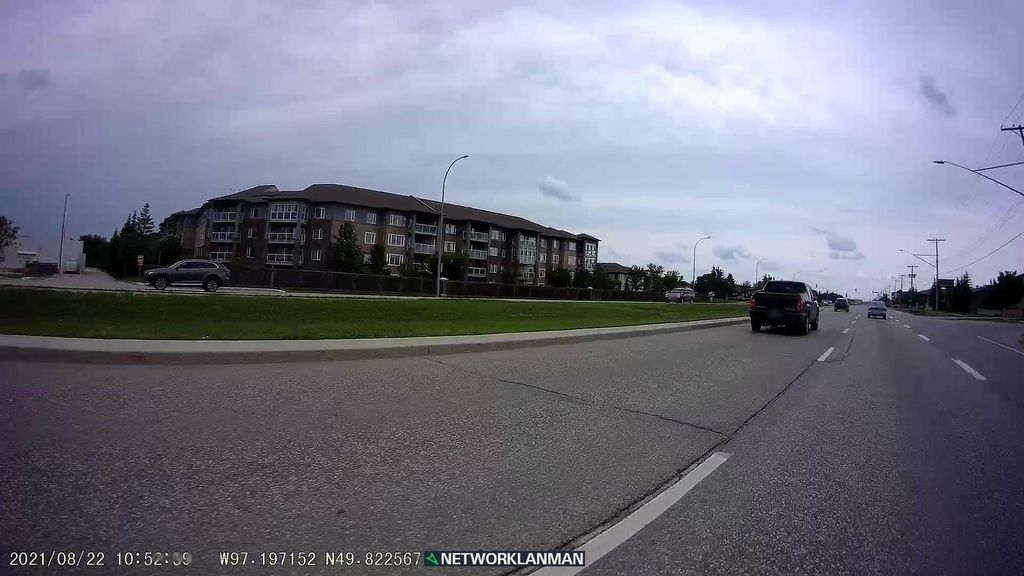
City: winnipeg